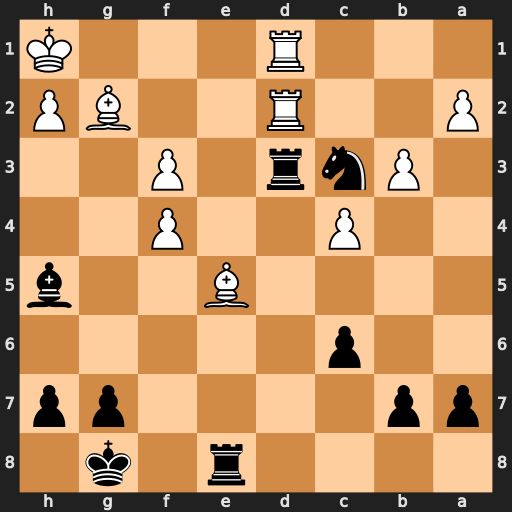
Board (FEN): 4r1k1/pp4pp/2p5/4B2b/2P2P2/1Pnr1P2/P2R2BP/3R3K
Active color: b
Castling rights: -
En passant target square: -
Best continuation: Nxd1 Rxd3 Nf2+ Kg1 Nxd3